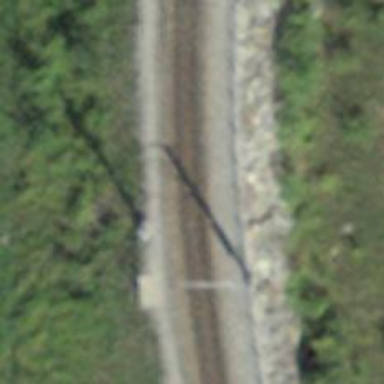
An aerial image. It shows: Railway signal.